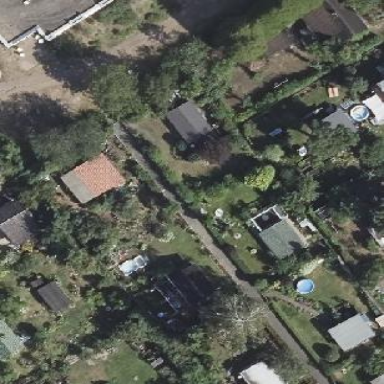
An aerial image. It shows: Plot in the allotments.